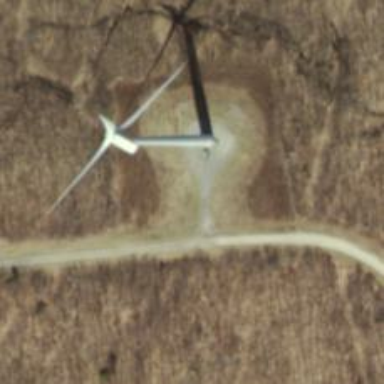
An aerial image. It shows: Wind generator using horizontal axis wind turbines.